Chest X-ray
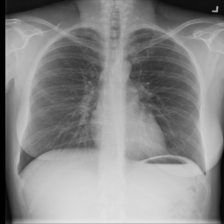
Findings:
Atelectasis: negative
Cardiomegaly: negative
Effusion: negative
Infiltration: negative
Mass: negative
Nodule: negative
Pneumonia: negative
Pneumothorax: negative
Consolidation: negative
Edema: negative
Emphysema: negative
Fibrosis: negative
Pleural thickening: negative
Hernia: negative